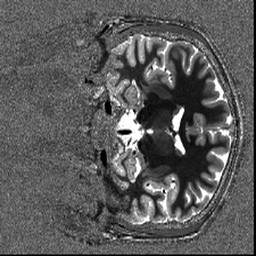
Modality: T1map
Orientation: coronal
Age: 25
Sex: male